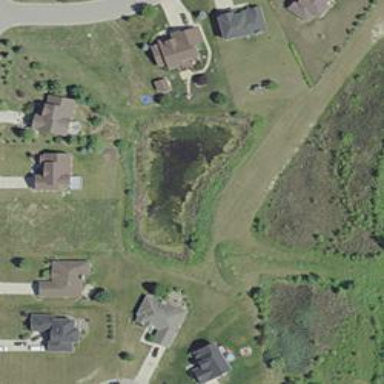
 creating natural and serene environment."